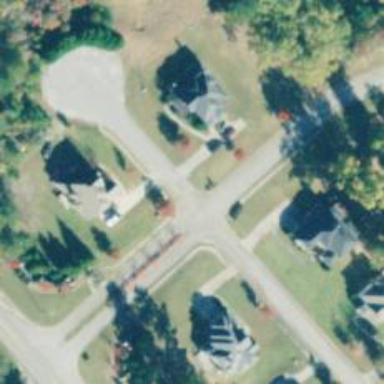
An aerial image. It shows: Stop road.